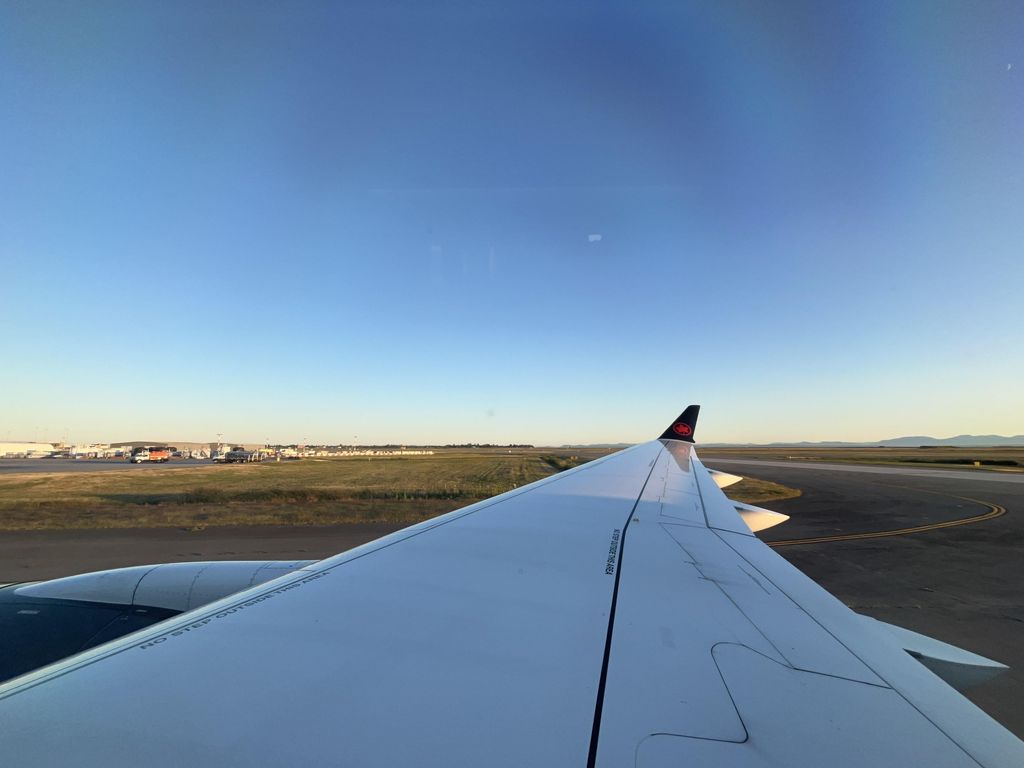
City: vancouver